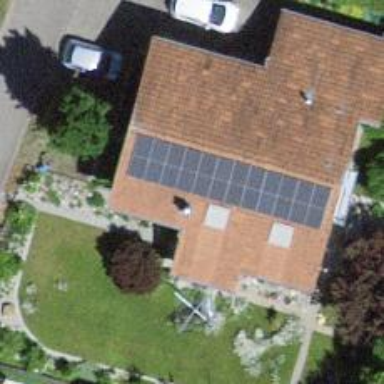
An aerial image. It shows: Solar power generator utilizing photovoltaic technology with solar photovoltaic panels.